Interaction volume radius: 10 \u00c5
Interaction volume height: 15 \u00c5
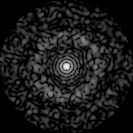
Disorder parameter: 0.8203